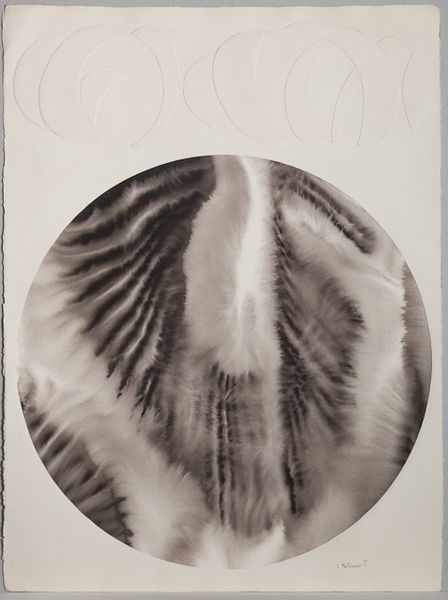
Titel: Untitled Composition, Untitled Composition
Künstler: Lidia Masterkova
Standort: Amherst (Massachusetts, USA)
Institution: Mead Art Museum, Amherst College
Schlagwörter: feathers, white, black, grey, painting, print, feather, drawing, paper, bird, line, sketch, abstract, pencil, circle, lines, crayon, leave, round, photograph, shape, blur, paring